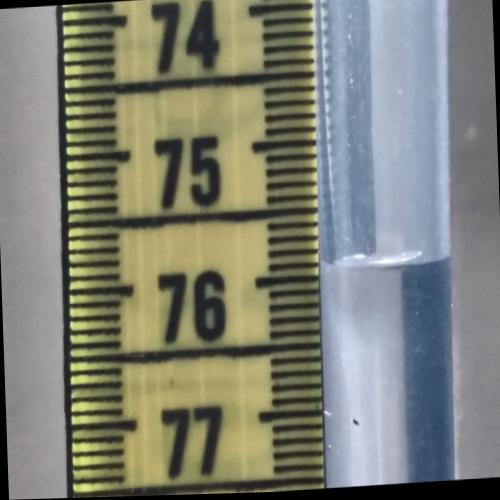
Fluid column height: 75.9 cm